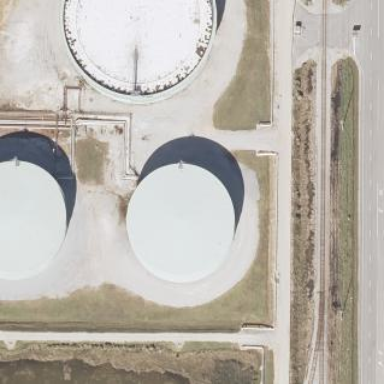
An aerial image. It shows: Storage tank that is man-made.